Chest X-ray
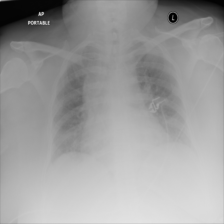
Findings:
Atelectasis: negative
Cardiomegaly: negative
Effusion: negative
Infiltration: negative
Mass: negative
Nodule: negative
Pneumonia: negative
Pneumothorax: negative
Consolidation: negative
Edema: negative
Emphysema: negative
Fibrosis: negative
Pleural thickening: negative
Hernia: negative